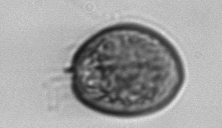
Label: Prorocentrum